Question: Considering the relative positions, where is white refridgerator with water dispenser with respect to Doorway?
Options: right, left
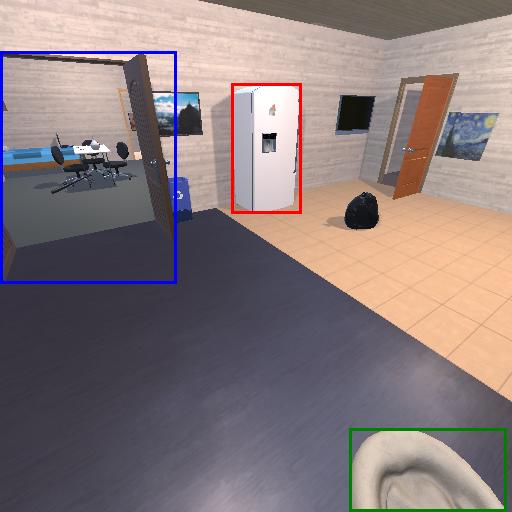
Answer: right